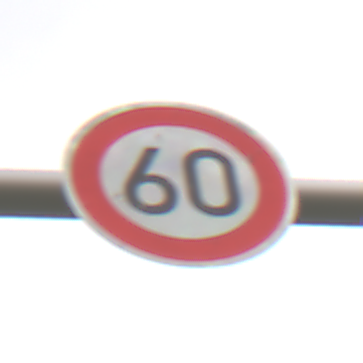
Verkehrszeichen: Geschwindigkeit60
Umgebung: Outdoor, Suburban
Tageszeit: MorningAfternoon
Wetter: Overcast
Licht: Natural
Jahreszeit: NotSpecified
Kontrast: LowContrast